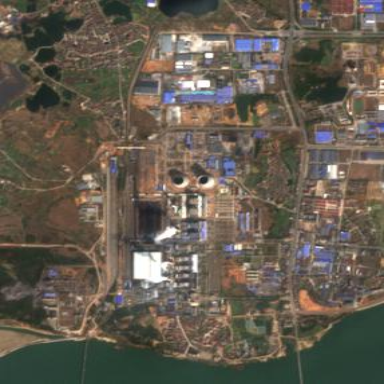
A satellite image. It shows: Industrial area with coal-powered plant.